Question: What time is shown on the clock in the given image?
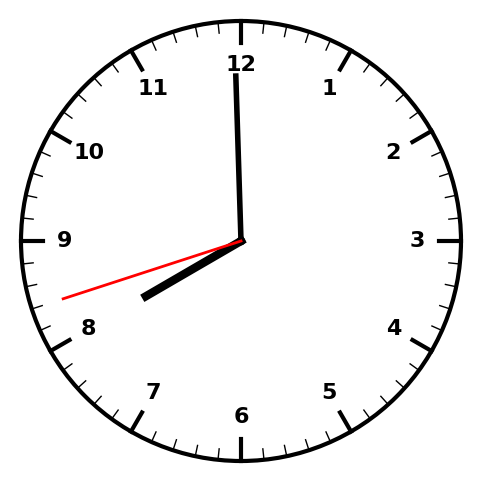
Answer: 07:59:42